Question: Without calculating the element's position and then firing your own "event".
<URL>
<URL>

'''
<div class='under'></div>
<div class='over'></div>
.over {
display:inline-block;
position:absolute;
height:100px;
width:100px;
background: rgba(0, 255, 0, .3);
}
.under {
display:inline-block;
position:absolute;
height:26px;
width:26px;
top:37px;
left:37px;
background:rgba(0, 0, 255, 1);
}
'''
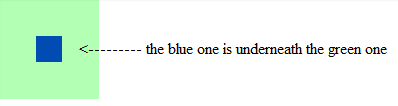
Answer: Unless I've missed the point of your example, you can just add a z-index attribute to your CSS:
'''
.over
{
display:inline-block;
position:absolute;
height:100px;
width:100px;
background: rgba(0, 255, 0, .3);
z-index:1;
}
.under
{
display:inline-block;
position:absolute;
height:26px;
width:26px;
top:37px;
left:37px;
background:rgba(0, 0, 255, 1);
z-index:2;
}
'''